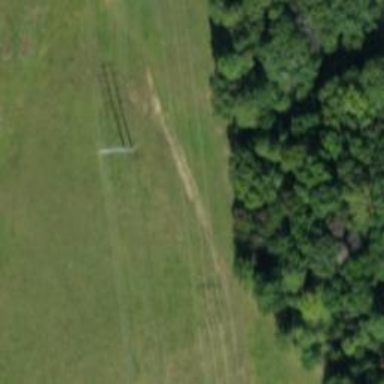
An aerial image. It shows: Power tower.